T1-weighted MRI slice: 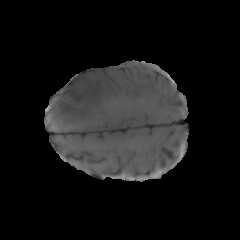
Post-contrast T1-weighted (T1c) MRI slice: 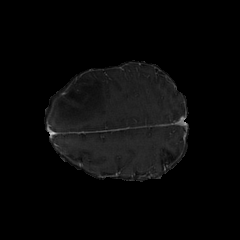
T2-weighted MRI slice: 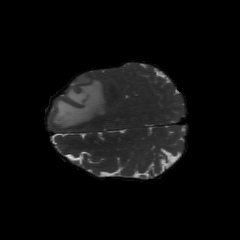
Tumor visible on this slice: yes